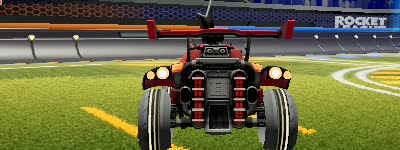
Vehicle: octane